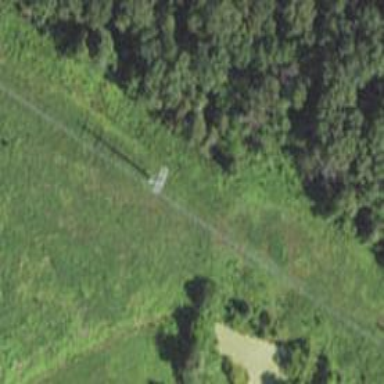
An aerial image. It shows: Power tower.